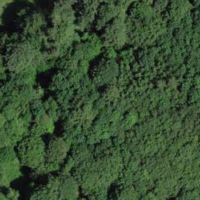
EUNIS habitat code: 41
Species observed at this site:
Anthriscus sylvestris